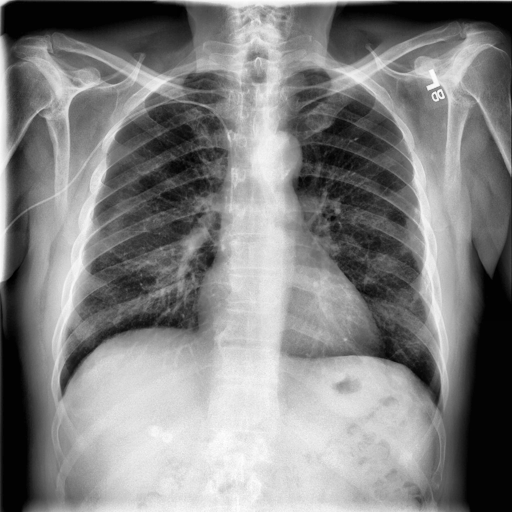
Finding: NORMAL